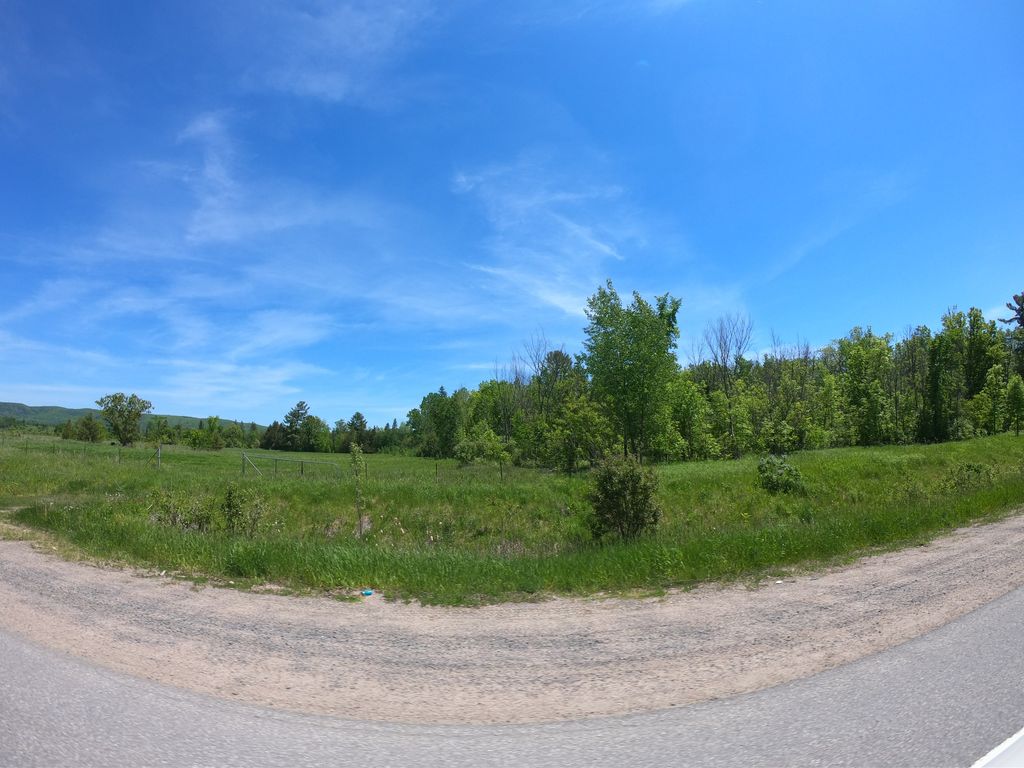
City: ottawa-gatineau